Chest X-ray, AP view. Patient: 63 years old, sex F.
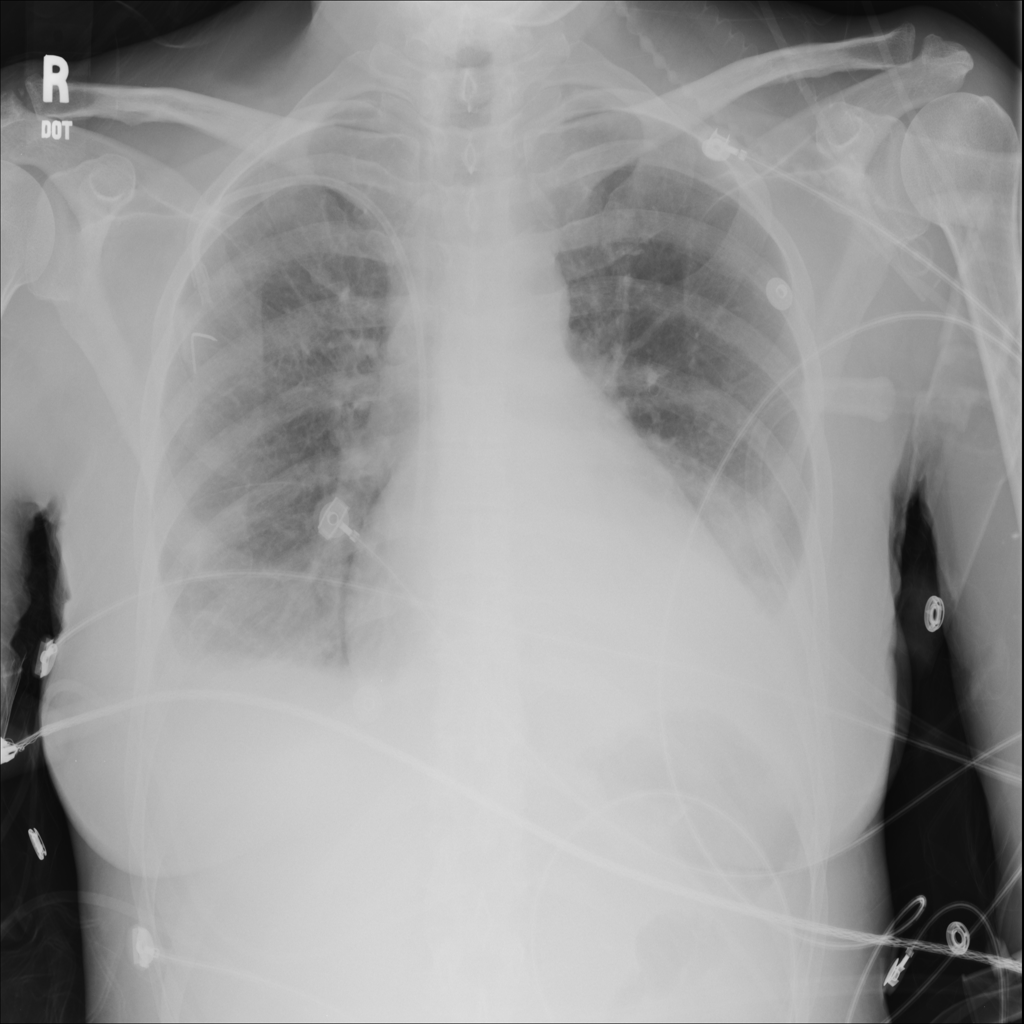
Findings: Edema, Effusion